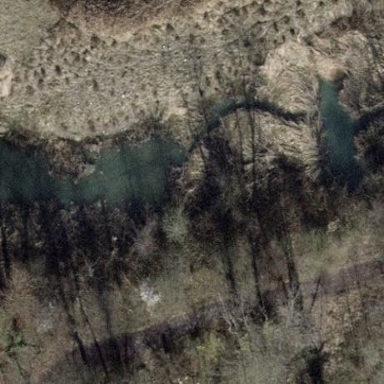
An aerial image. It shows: Reedbed wetland area.